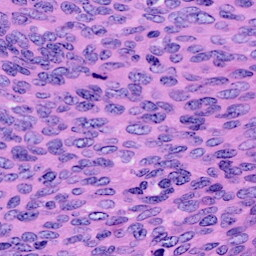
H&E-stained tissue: Cervix